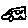
Label: car